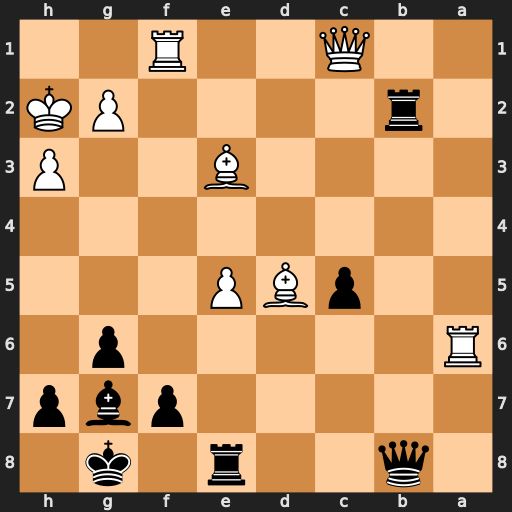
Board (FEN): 1q2r1k1/5pbp/R5p1/2pBP3/8/4B2P/1r4PK/2Q2R2
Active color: b
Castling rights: -
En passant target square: -
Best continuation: Qxe5+ Kh1 Qxd5